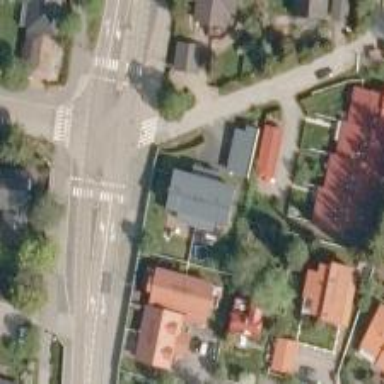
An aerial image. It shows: Uncontrolled crossing on the road.